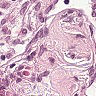
Metastatic tissue present: no